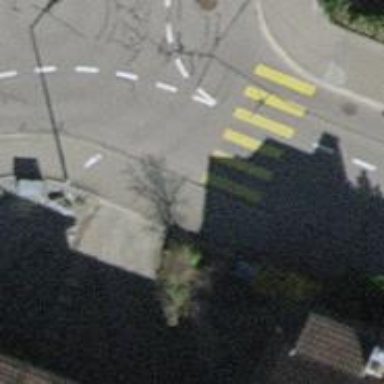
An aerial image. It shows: Kerb barrier.